Question: So i have the following table, @tmpRespTBL

Somewhere in my proc, i have the variable @xmlString. I want the value of my @xmlString to be the combined values of all the rows on the @tmpRespTBL table Responses column.
My output should be:
'''
@xmlString = '<x id="3" name="Good" val="0" seq="0" createsr="0" /><x id="4" name="Fair" val="0" seq="0" createsr="0" /><x id="5" name="Needs Repair" val="1" seq="0" createsr="0" /><x id="6" name="Not Inspected" val="1" seq="0" createsr="0" /><x id="7" name="N/A" val="1" seq="0" createsr="1" />'
'''
How do i do that in sql?
Thanks
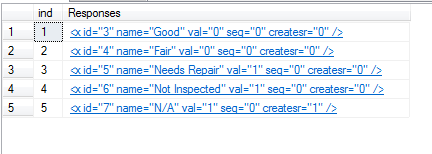
Answer: '''
SELECT @xmlString = COALESCE(@xmlString+',' , '') + CAST( Responses AS Varchar(max))
FROM tableName
'''